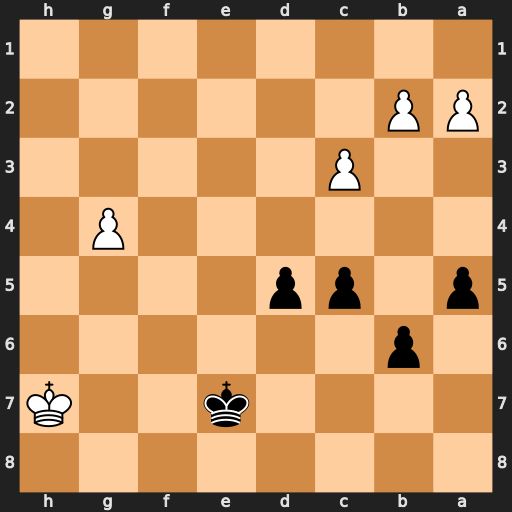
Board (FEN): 8/4k2K/1p6/p1pp4/6P1/2P5/PP6/8
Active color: b
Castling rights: -
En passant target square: -
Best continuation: d4 g5 d3 g6 d2